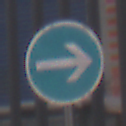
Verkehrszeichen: VorgeschriebeneFahrtrichtungHierRechts
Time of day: MorningAfternoon
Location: Outdoor (Urban)
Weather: Overcast
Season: NotSpecified
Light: Natural